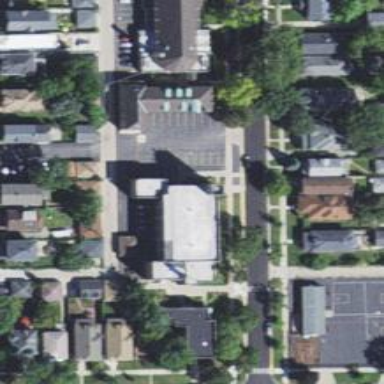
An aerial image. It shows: School.